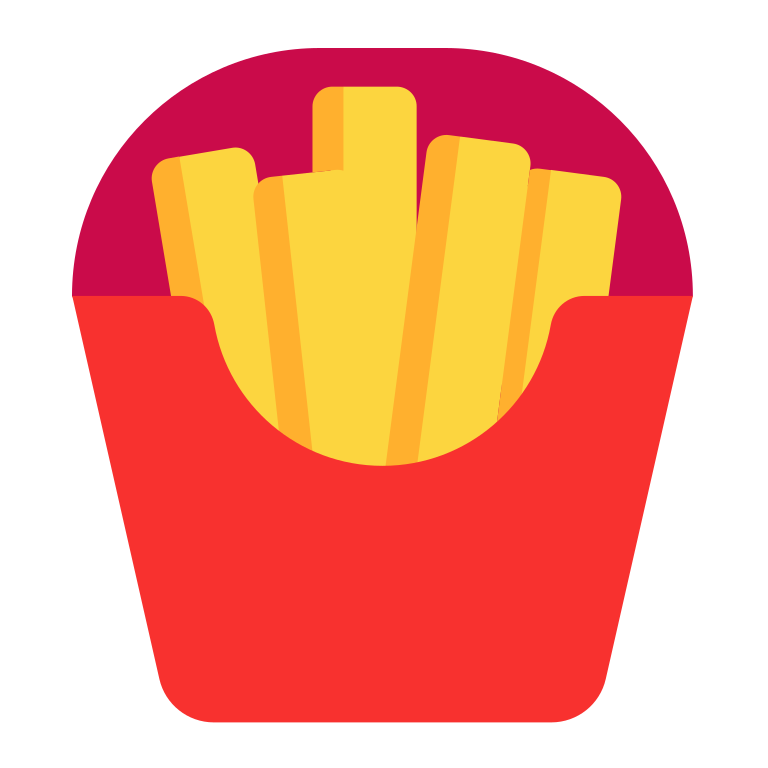
french fries flat